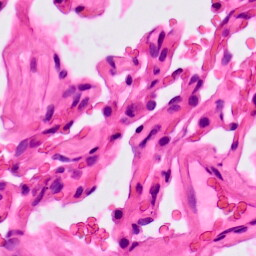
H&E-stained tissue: Lung